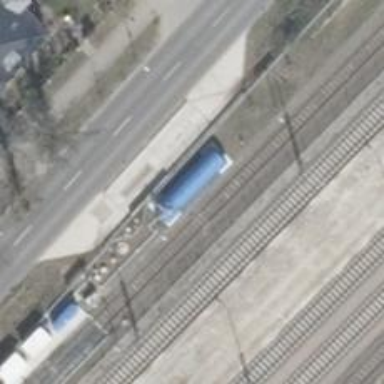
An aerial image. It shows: Railway fuel facility.